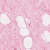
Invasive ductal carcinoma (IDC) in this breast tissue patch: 0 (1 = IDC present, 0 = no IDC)